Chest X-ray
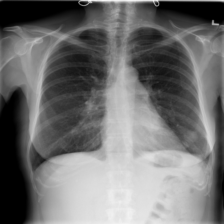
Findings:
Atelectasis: negative
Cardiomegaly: negative
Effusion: negative
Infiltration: negative
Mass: positive
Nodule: positive
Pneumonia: negative
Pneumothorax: negative
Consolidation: negative
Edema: negative
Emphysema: negative
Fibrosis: negative
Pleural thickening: negative
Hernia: negative